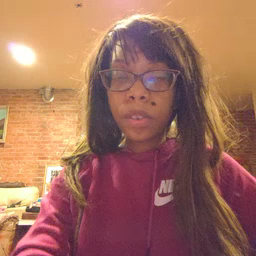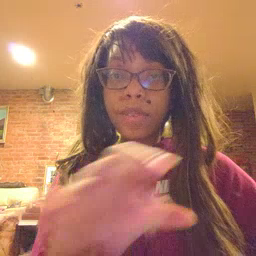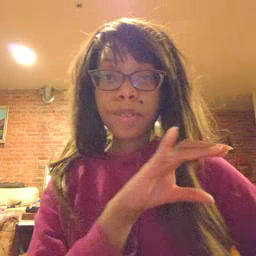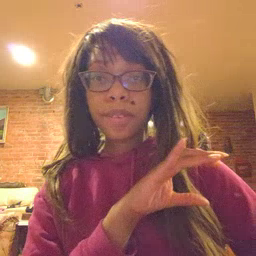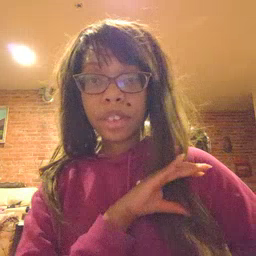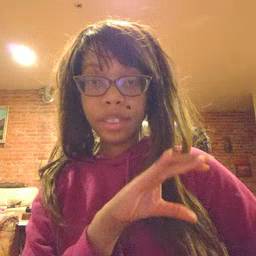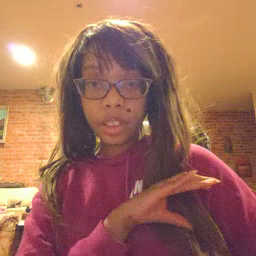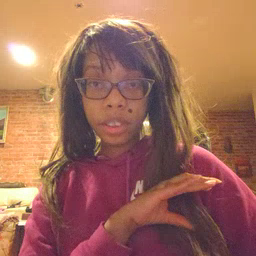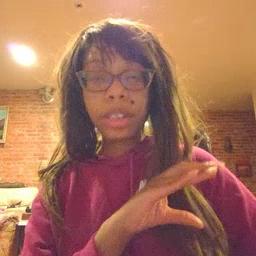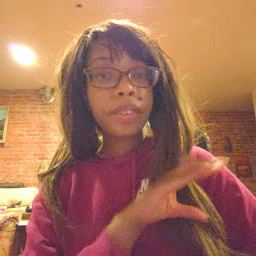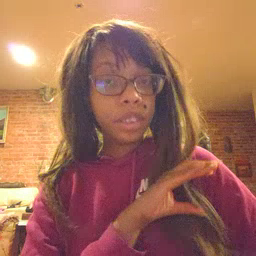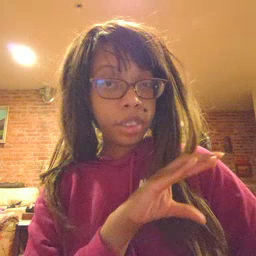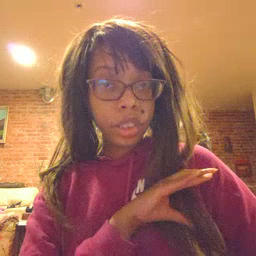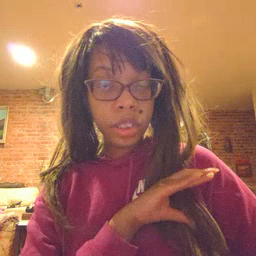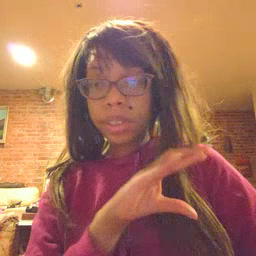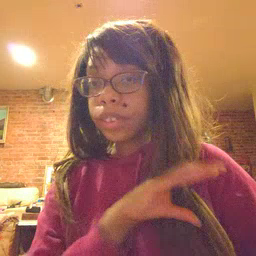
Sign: police